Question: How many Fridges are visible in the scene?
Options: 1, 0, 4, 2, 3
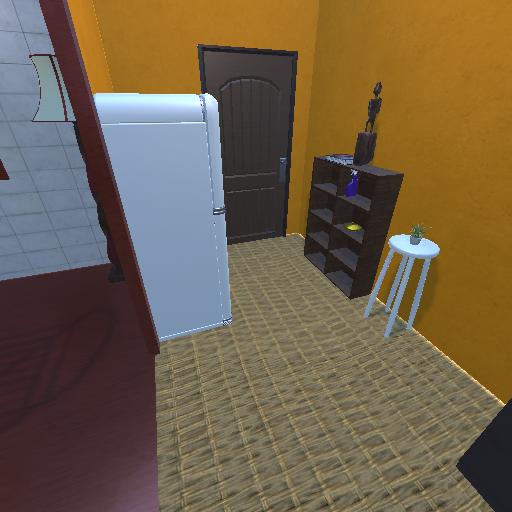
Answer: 1